Question: First off, say this is my HTML:
'''
<table class='tg'>
<tr>
<th class='tg-031e'>Column #1</th>
<th class='tg-031e'>Column #2</th>
<th class='tg-031e'>Column #3</th>
</tr>
<tr>
<td class='tg-031e'>Lorem Ipsum</td>
<td class='tg-031e'>7</td>
<td class='tg-031e'>Lorem Ipsum</td>
</tr>
<tr>
<td class='tg-031e'>Lorem Ipsum</td>
<td class='tg-031e'>12</td>
<td class='tg-031e'>Lorem Ipsum</td>
</tr>
<tr>
<td class='tg-031e'>Lorem Ipsum</td>
<td class='tg-031e'>14</td>
<td class='tg-031e'>Lorem Ipsum</td>
</tr>
</table>
'''
What I want to achieve is set a CSS rule for a dynamic background color on the row containing a number higher than 5. For example, say the maximum limit is that of 20. For each number above 5, the color's opacity should gradually become higher (possibly via SCSS using 'lighten()' and 'darken()'). Here's a quick graphical representation:

So as shown above, I want this to apply for the whole '<tr>' and not just a single '<td>'. Here is <URL>.
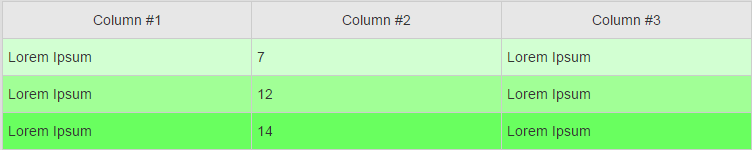
Answer: Here's an alternate approach:
'''
var arr = document.getElementsByClassName('tg-031e');
var scale=0;
for(var i = 4; i < arr.length; i++){
arr[i].style.backgroundColor = "rgba(0, 153, 0," + scale + ")";
scale+=.05;
}
'''
No need to set a max value. This will work with an arbitrary number of table rows. After 25 rows, all rows just have the same/darkest background color. (This also prevents the background color from obscuring the text.)
Here's what it looks like on <URL>.